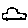
Label: car